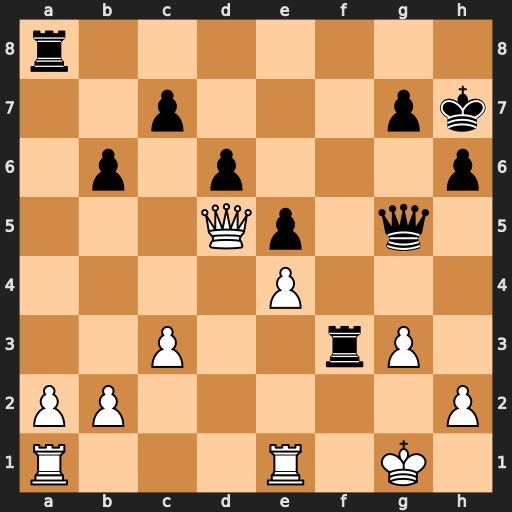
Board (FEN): r7/2p3pk/1p1p3p/3Qp1q1/4P3/2P2rP1/PP5P/R3R1K1
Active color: w
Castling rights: -
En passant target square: -
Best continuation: Qxa8 Rxg3+ Kh1 Qg4 Rf1